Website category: university
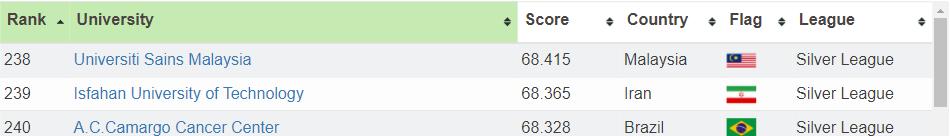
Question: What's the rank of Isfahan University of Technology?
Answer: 239

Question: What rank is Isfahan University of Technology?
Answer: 239

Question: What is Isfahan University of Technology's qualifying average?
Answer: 239

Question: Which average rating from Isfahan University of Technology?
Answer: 239

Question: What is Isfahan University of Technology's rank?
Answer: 239

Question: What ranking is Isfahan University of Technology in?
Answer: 239

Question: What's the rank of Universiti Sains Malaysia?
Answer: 238

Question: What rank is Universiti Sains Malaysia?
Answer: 238

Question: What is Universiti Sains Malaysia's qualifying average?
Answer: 238

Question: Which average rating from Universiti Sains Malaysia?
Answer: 238

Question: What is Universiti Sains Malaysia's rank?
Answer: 238

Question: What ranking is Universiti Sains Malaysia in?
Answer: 238

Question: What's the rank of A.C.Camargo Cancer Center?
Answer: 240

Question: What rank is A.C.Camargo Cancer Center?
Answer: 240

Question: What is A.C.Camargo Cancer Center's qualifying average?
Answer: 240

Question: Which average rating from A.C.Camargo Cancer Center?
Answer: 240

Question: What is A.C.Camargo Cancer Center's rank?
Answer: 240

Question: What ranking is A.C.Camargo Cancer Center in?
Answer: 240

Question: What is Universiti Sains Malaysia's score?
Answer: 68.415

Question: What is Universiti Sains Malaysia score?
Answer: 68.415

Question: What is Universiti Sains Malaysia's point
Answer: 68.415

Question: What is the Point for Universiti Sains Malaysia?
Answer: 68.415

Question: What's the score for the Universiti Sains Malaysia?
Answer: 68.415

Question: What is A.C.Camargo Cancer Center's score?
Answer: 68.328

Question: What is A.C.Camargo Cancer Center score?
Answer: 68.328

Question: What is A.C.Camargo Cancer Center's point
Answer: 68.328

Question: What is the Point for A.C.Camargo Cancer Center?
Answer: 68.328

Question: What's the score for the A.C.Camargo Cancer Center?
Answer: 68.328

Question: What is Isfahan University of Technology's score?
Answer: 68.365

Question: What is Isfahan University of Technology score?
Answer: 68.365

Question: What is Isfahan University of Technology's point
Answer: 68.365

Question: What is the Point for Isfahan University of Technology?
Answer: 68.365

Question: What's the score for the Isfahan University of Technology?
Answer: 68.365

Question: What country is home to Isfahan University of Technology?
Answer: Iran

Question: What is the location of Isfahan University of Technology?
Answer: Iran

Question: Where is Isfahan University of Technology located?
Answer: Iran

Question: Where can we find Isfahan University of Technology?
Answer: Iran

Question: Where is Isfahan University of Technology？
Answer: Iran

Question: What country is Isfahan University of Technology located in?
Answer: Iran

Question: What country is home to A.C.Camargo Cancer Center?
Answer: Brazil

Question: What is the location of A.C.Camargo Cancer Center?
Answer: Brazil

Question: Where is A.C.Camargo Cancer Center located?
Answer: Brazil

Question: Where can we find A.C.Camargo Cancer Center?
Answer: Brazil

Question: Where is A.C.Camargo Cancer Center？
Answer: Brazil

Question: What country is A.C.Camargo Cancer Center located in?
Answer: Brazil

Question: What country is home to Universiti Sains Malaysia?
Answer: Malaysia

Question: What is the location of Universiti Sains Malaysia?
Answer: Malaysia

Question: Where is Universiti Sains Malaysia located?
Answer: Malaysia

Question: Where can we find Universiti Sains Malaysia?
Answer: Malaysia

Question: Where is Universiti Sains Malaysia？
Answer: Malaysia

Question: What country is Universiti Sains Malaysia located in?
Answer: Malaysia

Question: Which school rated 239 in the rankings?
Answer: Isfahan University of Technology

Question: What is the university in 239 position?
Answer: Isfahan University of Technology

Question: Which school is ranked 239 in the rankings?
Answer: Isfahan University of Technology

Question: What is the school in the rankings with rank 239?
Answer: Isfahan University of Technology

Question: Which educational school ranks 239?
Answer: Isfahan University of Technology

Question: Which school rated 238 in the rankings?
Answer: Universiti Sains Malaysia

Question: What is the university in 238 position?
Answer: Universiti Sains Malaysia

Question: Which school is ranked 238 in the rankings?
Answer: Universiti Sains Malaysia

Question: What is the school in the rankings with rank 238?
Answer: Universiti Sains Malaysia

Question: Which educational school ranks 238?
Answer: Universiti Sains Malaysia

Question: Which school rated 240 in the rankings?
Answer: A.C.Camargo Cancer Center

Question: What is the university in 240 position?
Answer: A.C.Camargo Cancer Center

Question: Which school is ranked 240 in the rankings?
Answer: A.C.Camargo Cancer Center